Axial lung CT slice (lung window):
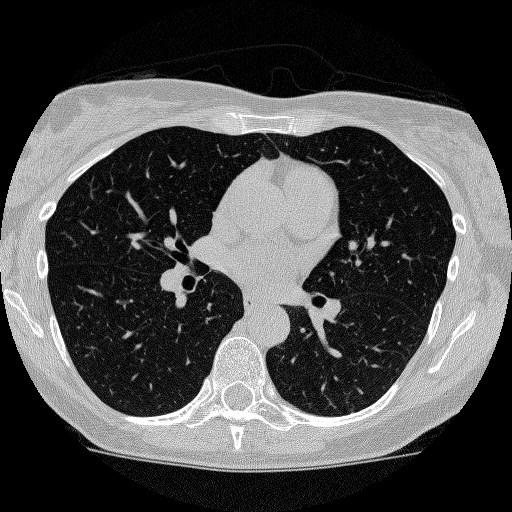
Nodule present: no